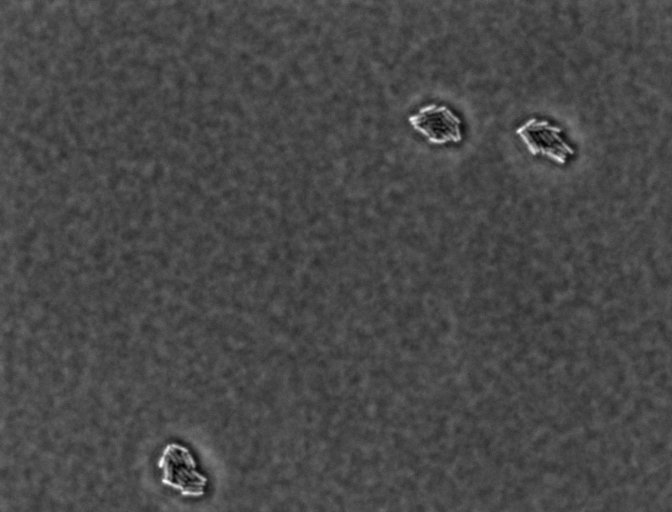
Phase contrast microscopy, 60x objective, 3 h incubation